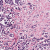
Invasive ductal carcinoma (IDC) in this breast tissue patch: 1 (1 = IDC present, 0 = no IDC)